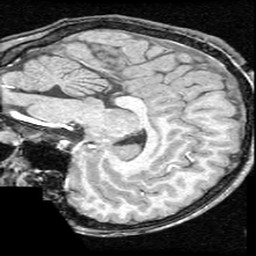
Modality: T1w
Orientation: sagittal
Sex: male
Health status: ill
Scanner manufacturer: ge
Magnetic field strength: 1.5 T
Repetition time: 21 s
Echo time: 0.008 s